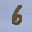
Label: 6